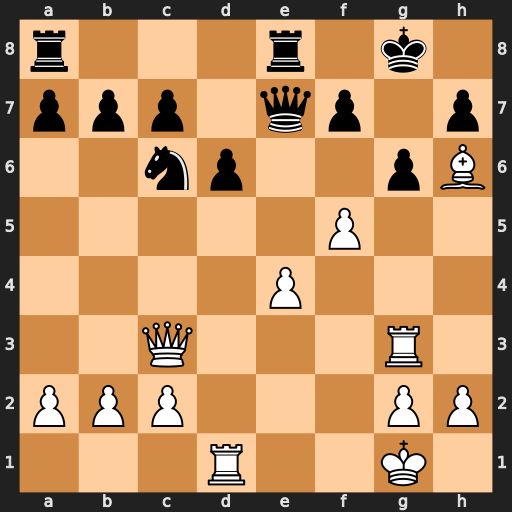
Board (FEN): r3r1k1/ppp1qp1p/2np2pB/5P2/4P3/2Q3R1/PPP3PP/3R2K1
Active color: w
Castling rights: -
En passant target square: -
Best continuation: Qg7#